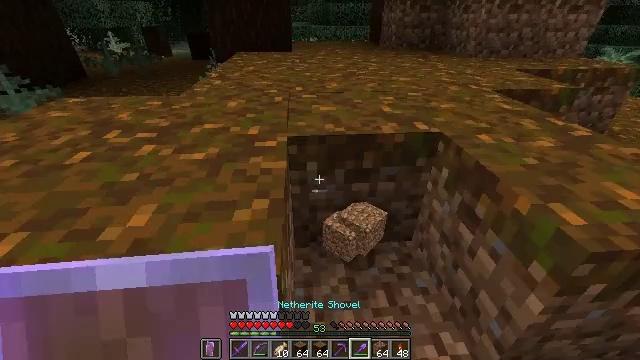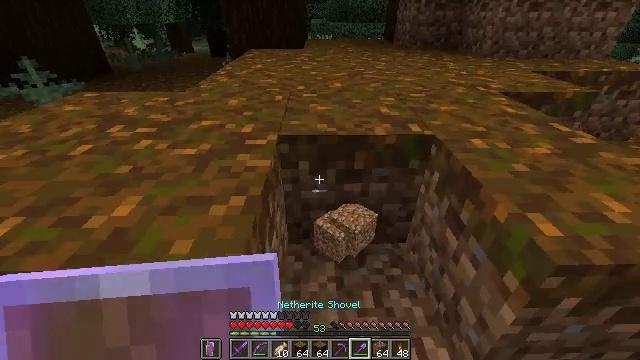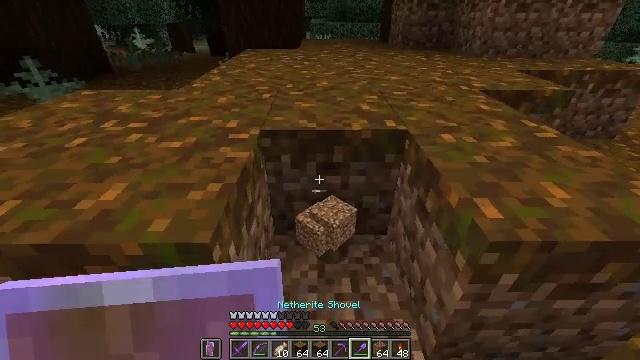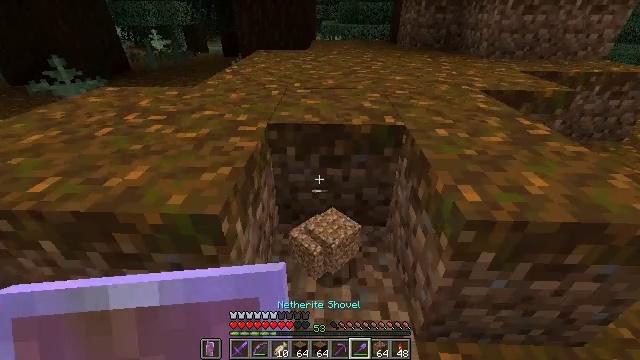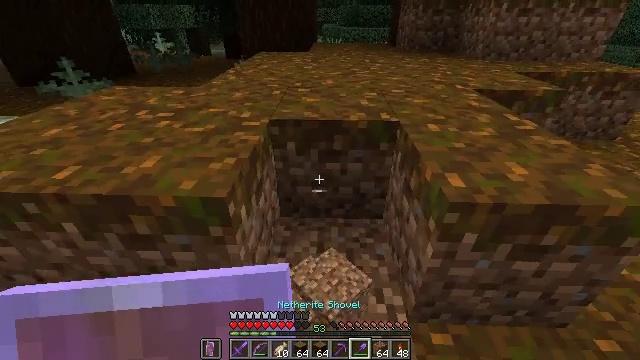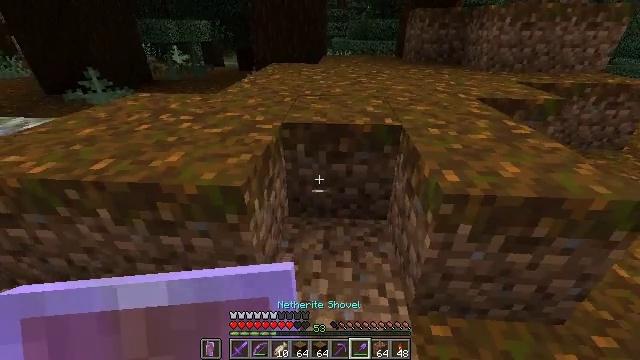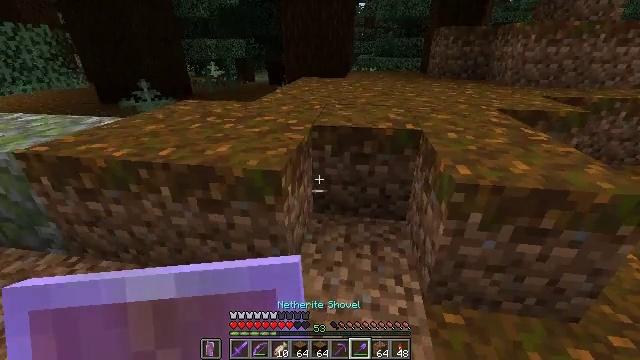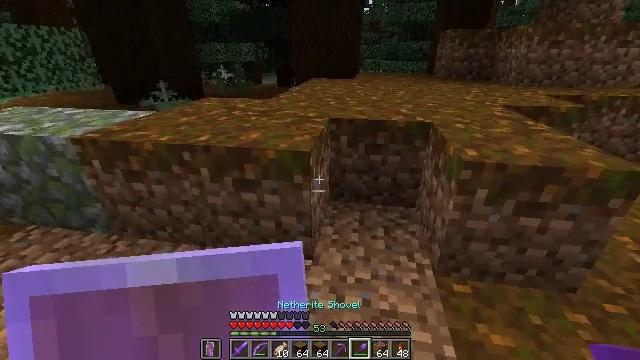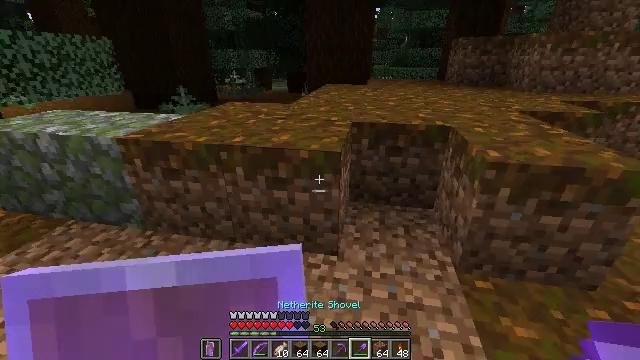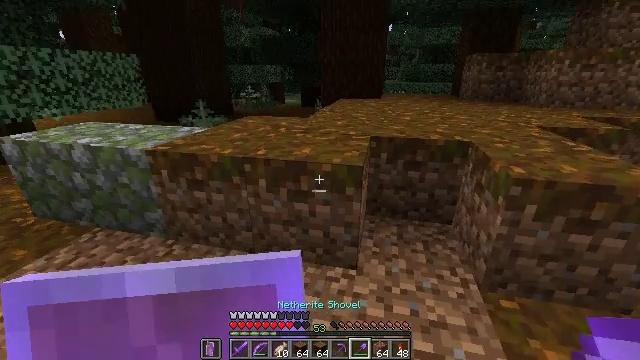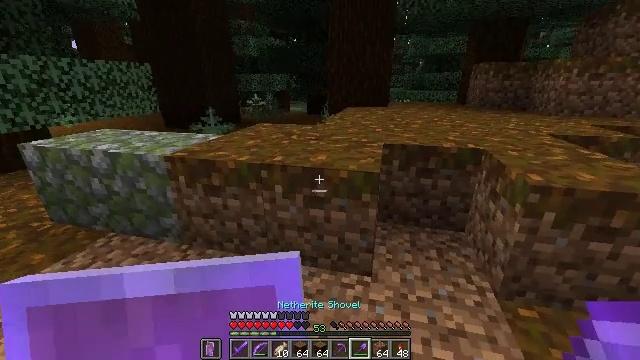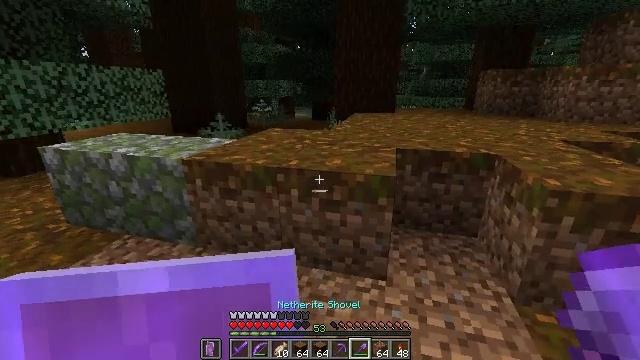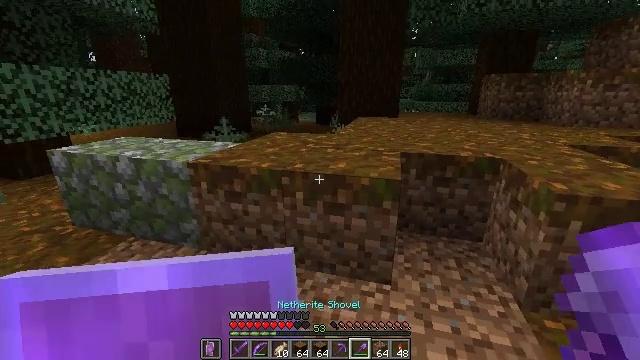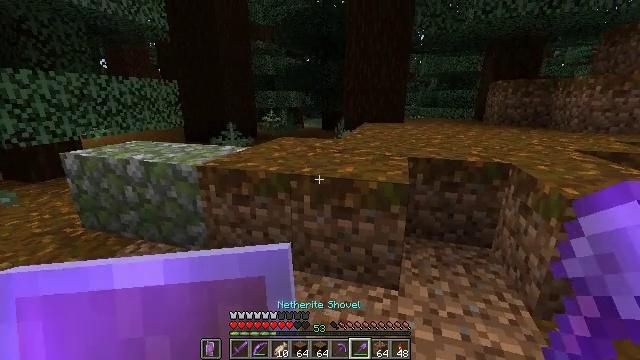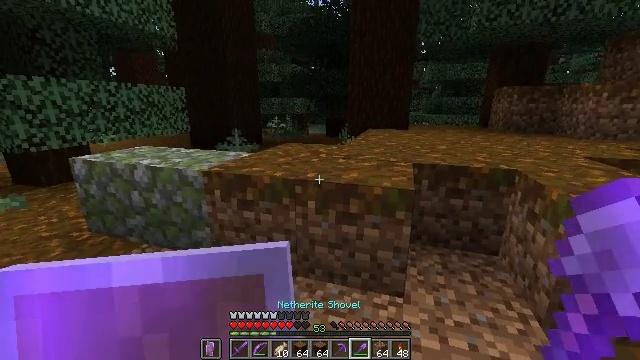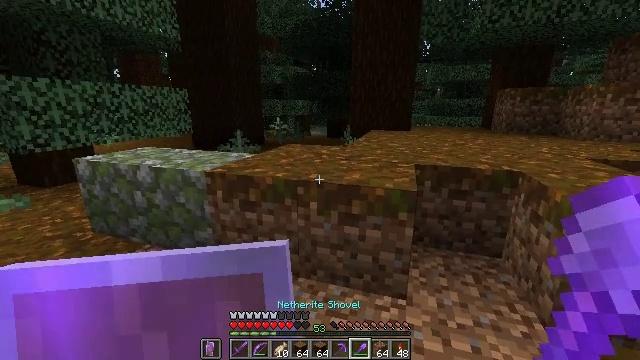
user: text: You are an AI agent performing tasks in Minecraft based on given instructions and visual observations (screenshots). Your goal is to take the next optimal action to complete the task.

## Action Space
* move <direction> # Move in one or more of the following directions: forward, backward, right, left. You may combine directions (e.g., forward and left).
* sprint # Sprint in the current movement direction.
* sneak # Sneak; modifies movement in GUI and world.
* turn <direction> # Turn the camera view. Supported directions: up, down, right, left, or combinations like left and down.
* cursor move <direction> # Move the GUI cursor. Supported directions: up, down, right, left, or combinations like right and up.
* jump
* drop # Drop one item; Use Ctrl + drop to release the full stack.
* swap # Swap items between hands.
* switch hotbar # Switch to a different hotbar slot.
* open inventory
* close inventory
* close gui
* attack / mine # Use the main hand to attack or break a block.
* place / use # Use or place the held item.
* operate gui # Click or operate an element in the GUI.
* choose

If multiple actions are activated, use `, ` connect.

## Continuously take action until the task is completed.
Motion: motion action
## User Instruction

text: Break the podzol in a taiga biome.
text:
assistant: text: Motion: move back and move right, turn left
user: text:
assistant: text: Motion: move back
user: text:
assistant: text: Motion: move back, turn left
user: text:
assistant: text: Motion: move back
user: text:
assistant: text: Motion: move back, turn left and up
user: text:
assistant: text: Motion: move back and move left, turn left and up
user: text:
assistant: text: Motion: move back and move left
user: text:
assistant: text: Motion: move left, turn left and up
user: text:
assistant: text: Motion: move left, turn left and up
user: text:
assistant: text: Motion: turn up
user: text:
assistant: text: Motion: turn up
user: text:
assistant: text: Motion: no_op
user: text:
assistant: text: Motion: turn left and up
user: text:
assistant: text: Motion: turn up
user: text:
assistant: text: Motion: no_op
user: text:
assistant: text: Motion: no_op
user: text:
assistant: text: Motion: no_op
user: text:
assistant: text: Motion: no_op
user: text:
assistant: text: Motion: no_op
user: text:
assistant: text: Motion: no_op
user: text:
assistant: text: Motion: no_op
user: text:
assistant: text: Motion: no_op
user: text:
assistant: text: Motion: no_op
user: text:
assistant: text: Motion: no_op
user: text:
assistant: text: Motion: no_op
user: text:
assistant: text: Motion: no_op
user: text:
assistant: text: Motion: no_op
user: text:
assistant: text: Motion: no_op
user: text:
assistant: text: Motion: no_op
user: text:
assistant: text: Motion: no_op